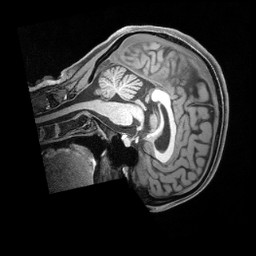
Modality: T1w
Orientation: sagittal
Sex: female
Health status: ill
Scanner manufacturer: siemens
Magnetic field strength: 3 T
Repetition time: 2.4 s
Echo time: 0.00201 s